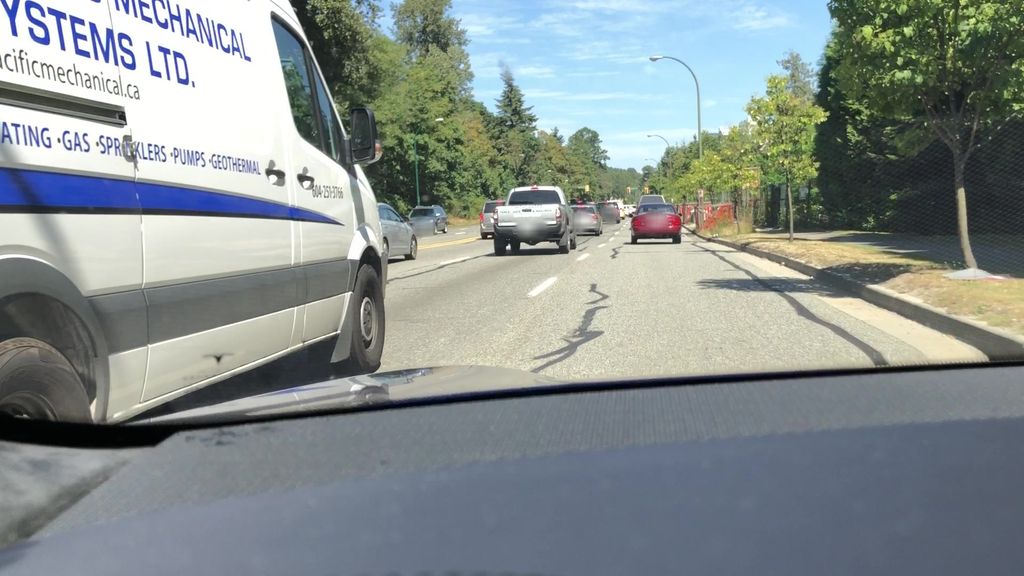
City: vancouver